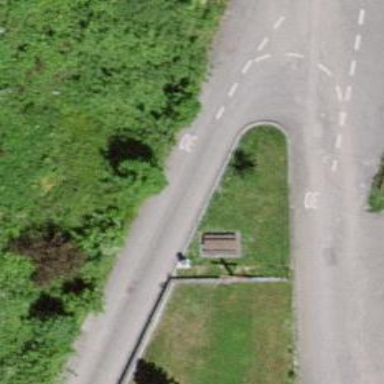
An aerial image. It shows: Picnic table located in leisure land area.